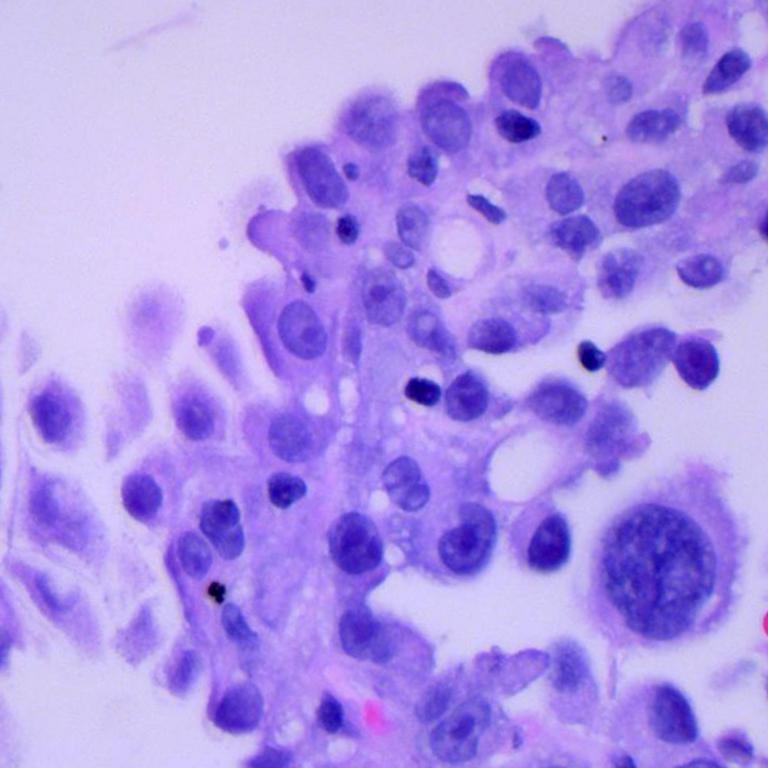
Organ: lung
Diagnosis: adenocarcinomas